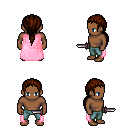
a pixel art fantasy rpg character, male body template, human, dark skin, pink cape, teal pants, brown ponytail hairstyle, dagger, four views (front, back, left, right), 2x2 character sprite sheet, small pixel art, hard edges, no anti-aliasing